Field crop: maize
Growth stage: 1
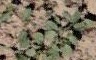
Species: convolvulus